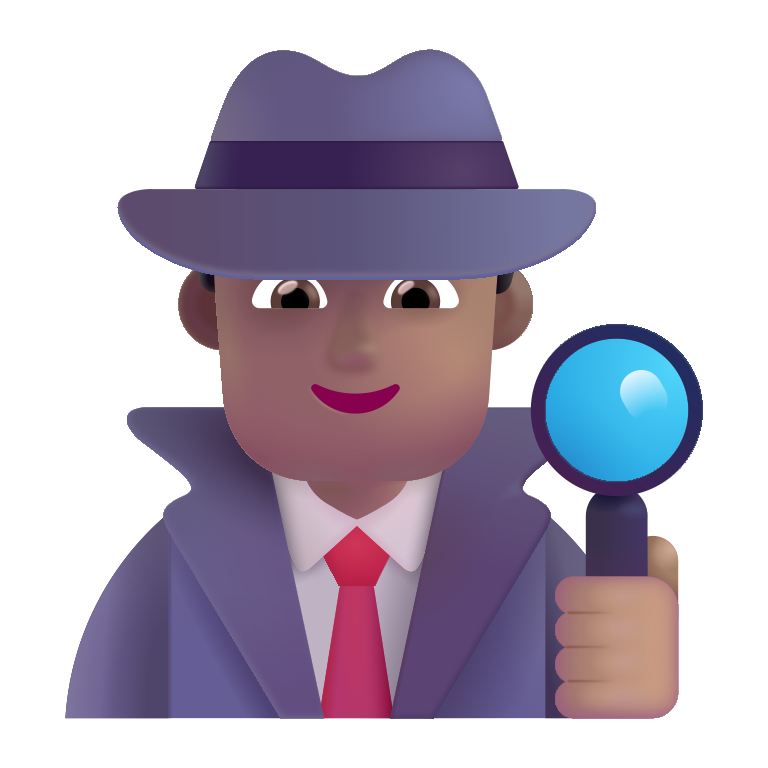
man detective color